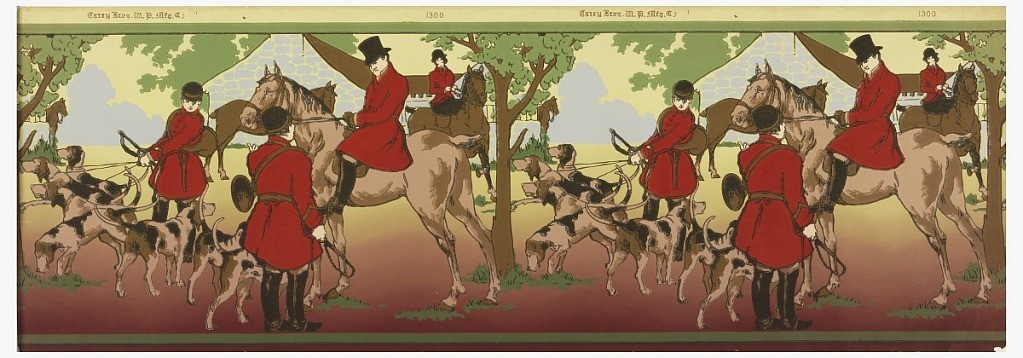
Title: Frieze
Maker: Carey Bros. W.P. Mfg. Co., Philadelphia, Pennsylvania, founded 1882
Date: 1900–05
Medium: Machine-printed on paper
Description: Frieze shows mounted hunters in red coats, with hound dogs, against a landscape background, with deep red foreground. Printed in upper margin: Carey Bros. W.P. Mfg. Co." Intended for use in alternation with 1938-50-18.